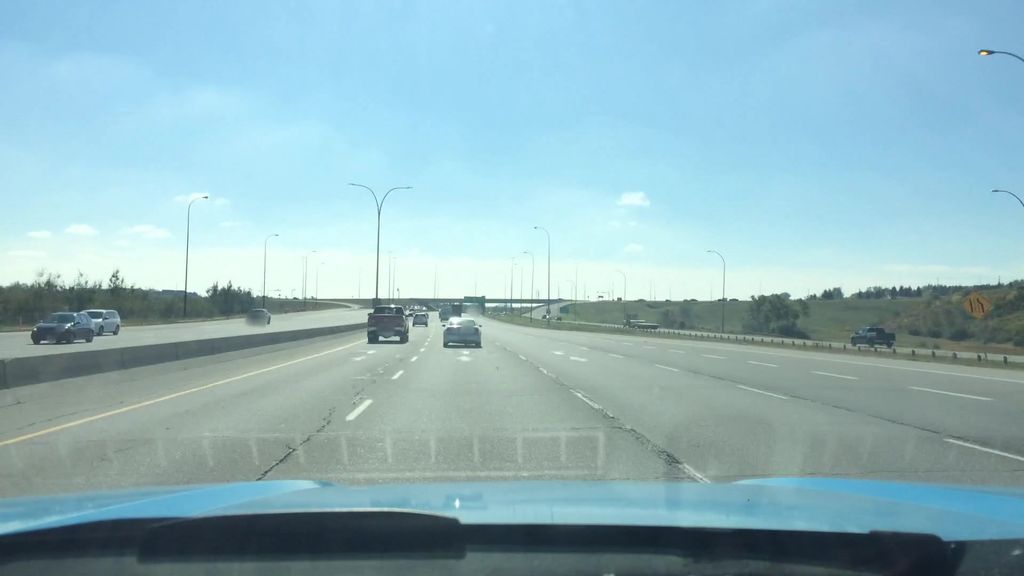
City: calgary